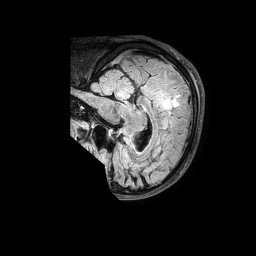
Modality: FLAIR
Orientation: sagittal
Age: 70
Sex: male
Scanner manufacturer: philips
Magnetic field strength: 3 T
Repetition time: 4.8 s
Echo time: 0.2866 s